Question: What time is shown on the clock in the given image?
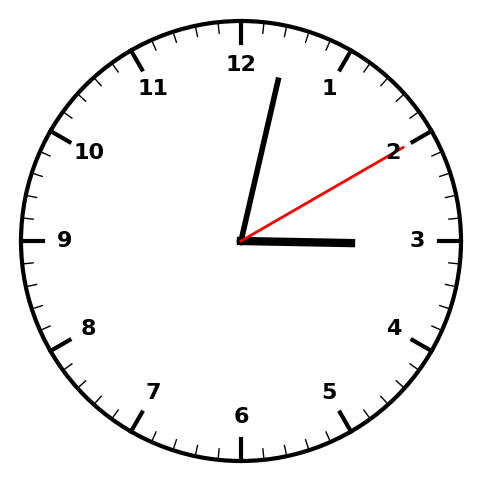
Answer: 03:02:10